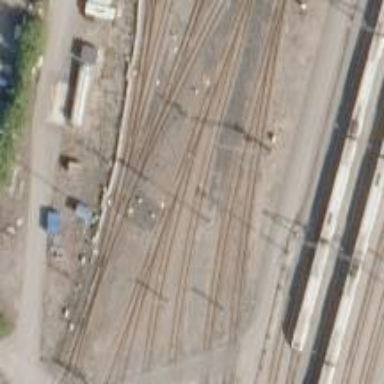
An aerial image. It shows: Railway yard with electrified contact lines.